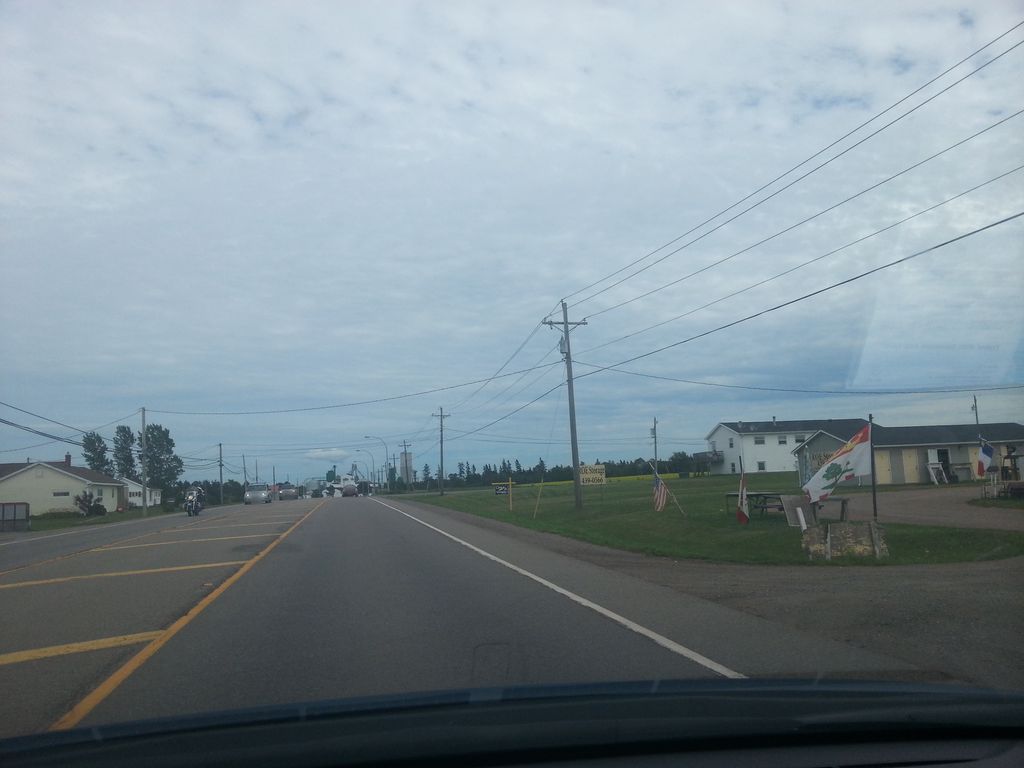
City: charlottetown